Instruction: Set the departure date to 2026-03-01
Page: home
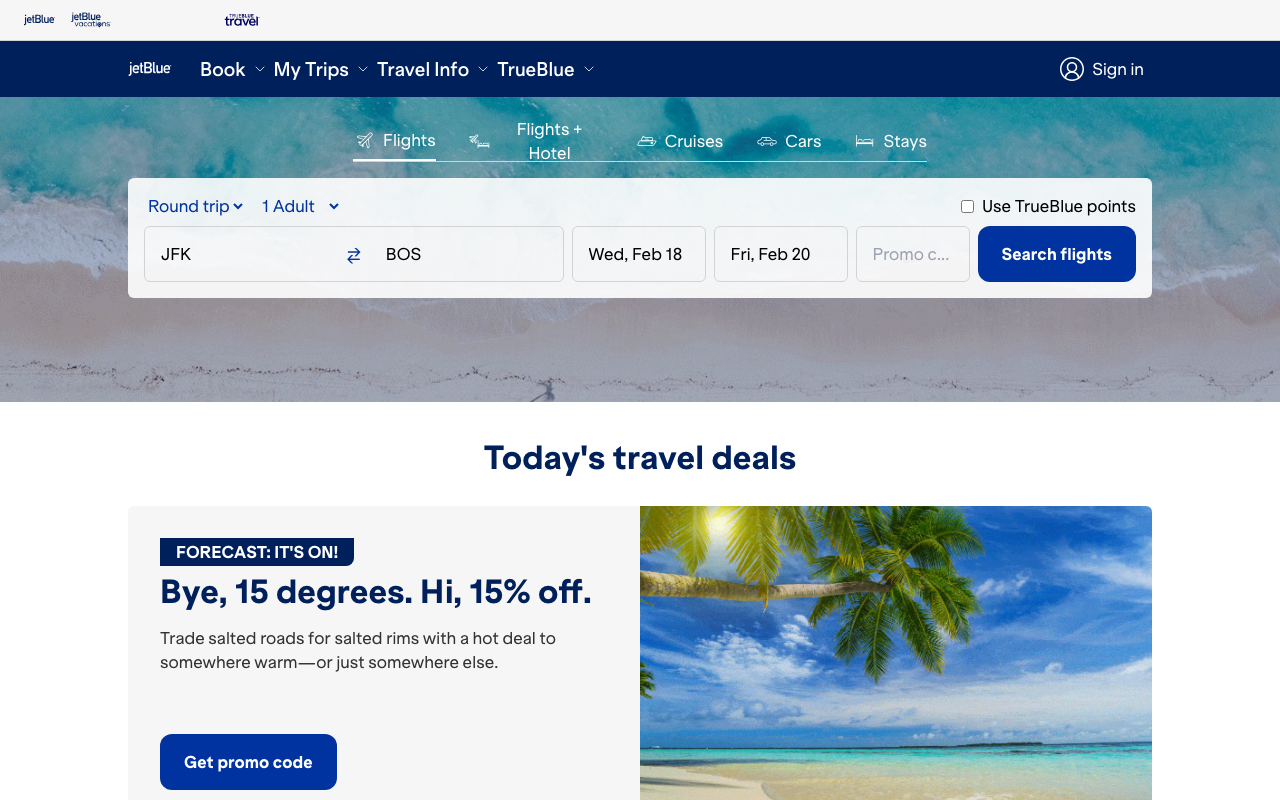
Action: type